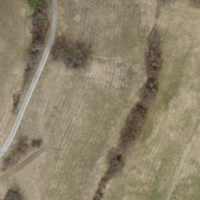
EUNIS habitat code: 24
Species observed at this site:
Vincetoxicum hirundinaria